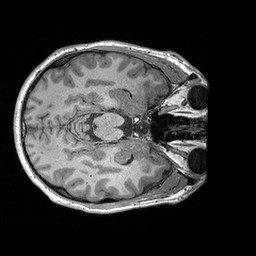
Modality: T1w
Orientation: axial
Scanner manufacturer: siemens
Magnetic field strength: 3 T
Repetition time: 2.3 s
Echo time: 0.00298 s